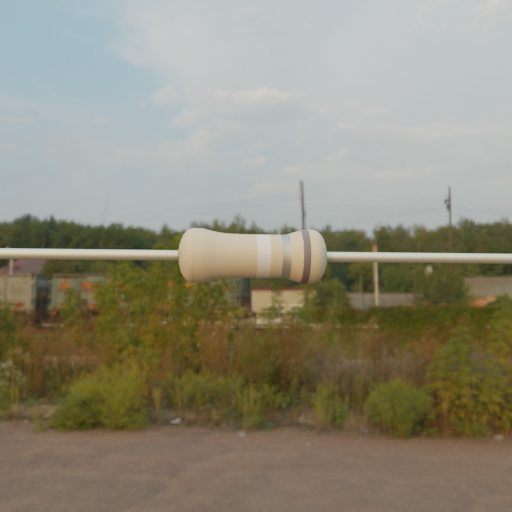
Resistor colour bands (in order): white, silver, gray